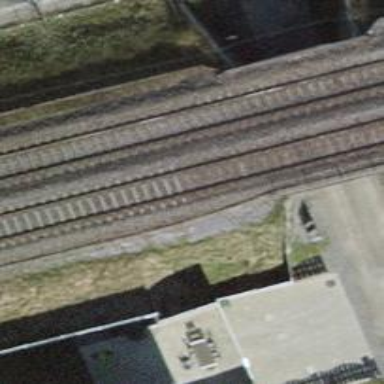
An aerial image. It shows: Railway bridge with electrified tracks and single rail.